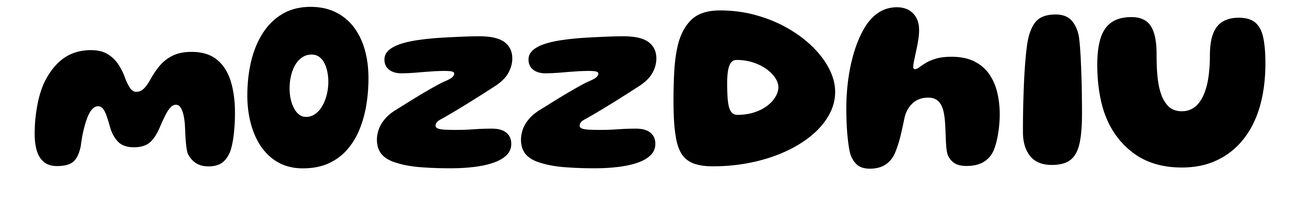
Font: Gluten_Bold